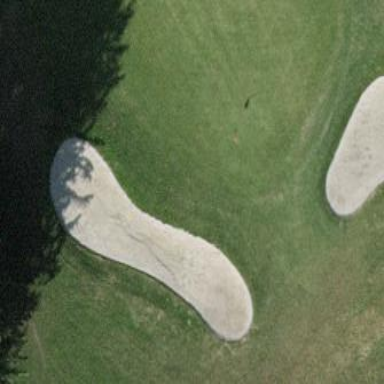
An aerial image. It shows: Sand bunker on golf course.